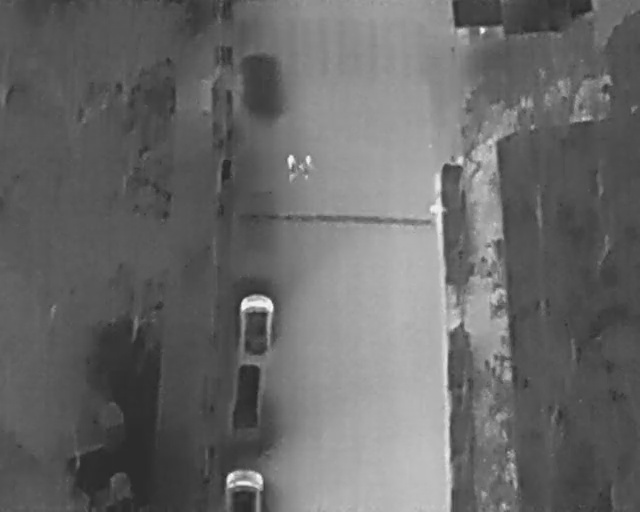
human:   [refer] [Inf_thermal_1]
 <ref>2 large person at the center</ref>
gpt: <box>[[45, 31, 49, 34, 2], [43, 31, 47, 34, 2]]</box>

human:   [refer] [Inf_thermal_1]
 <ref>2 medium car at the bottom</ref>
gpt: <box>[[34, 91, 41, 99, 2], [32, 74, 43, 80, 2]]</box>